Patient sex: M
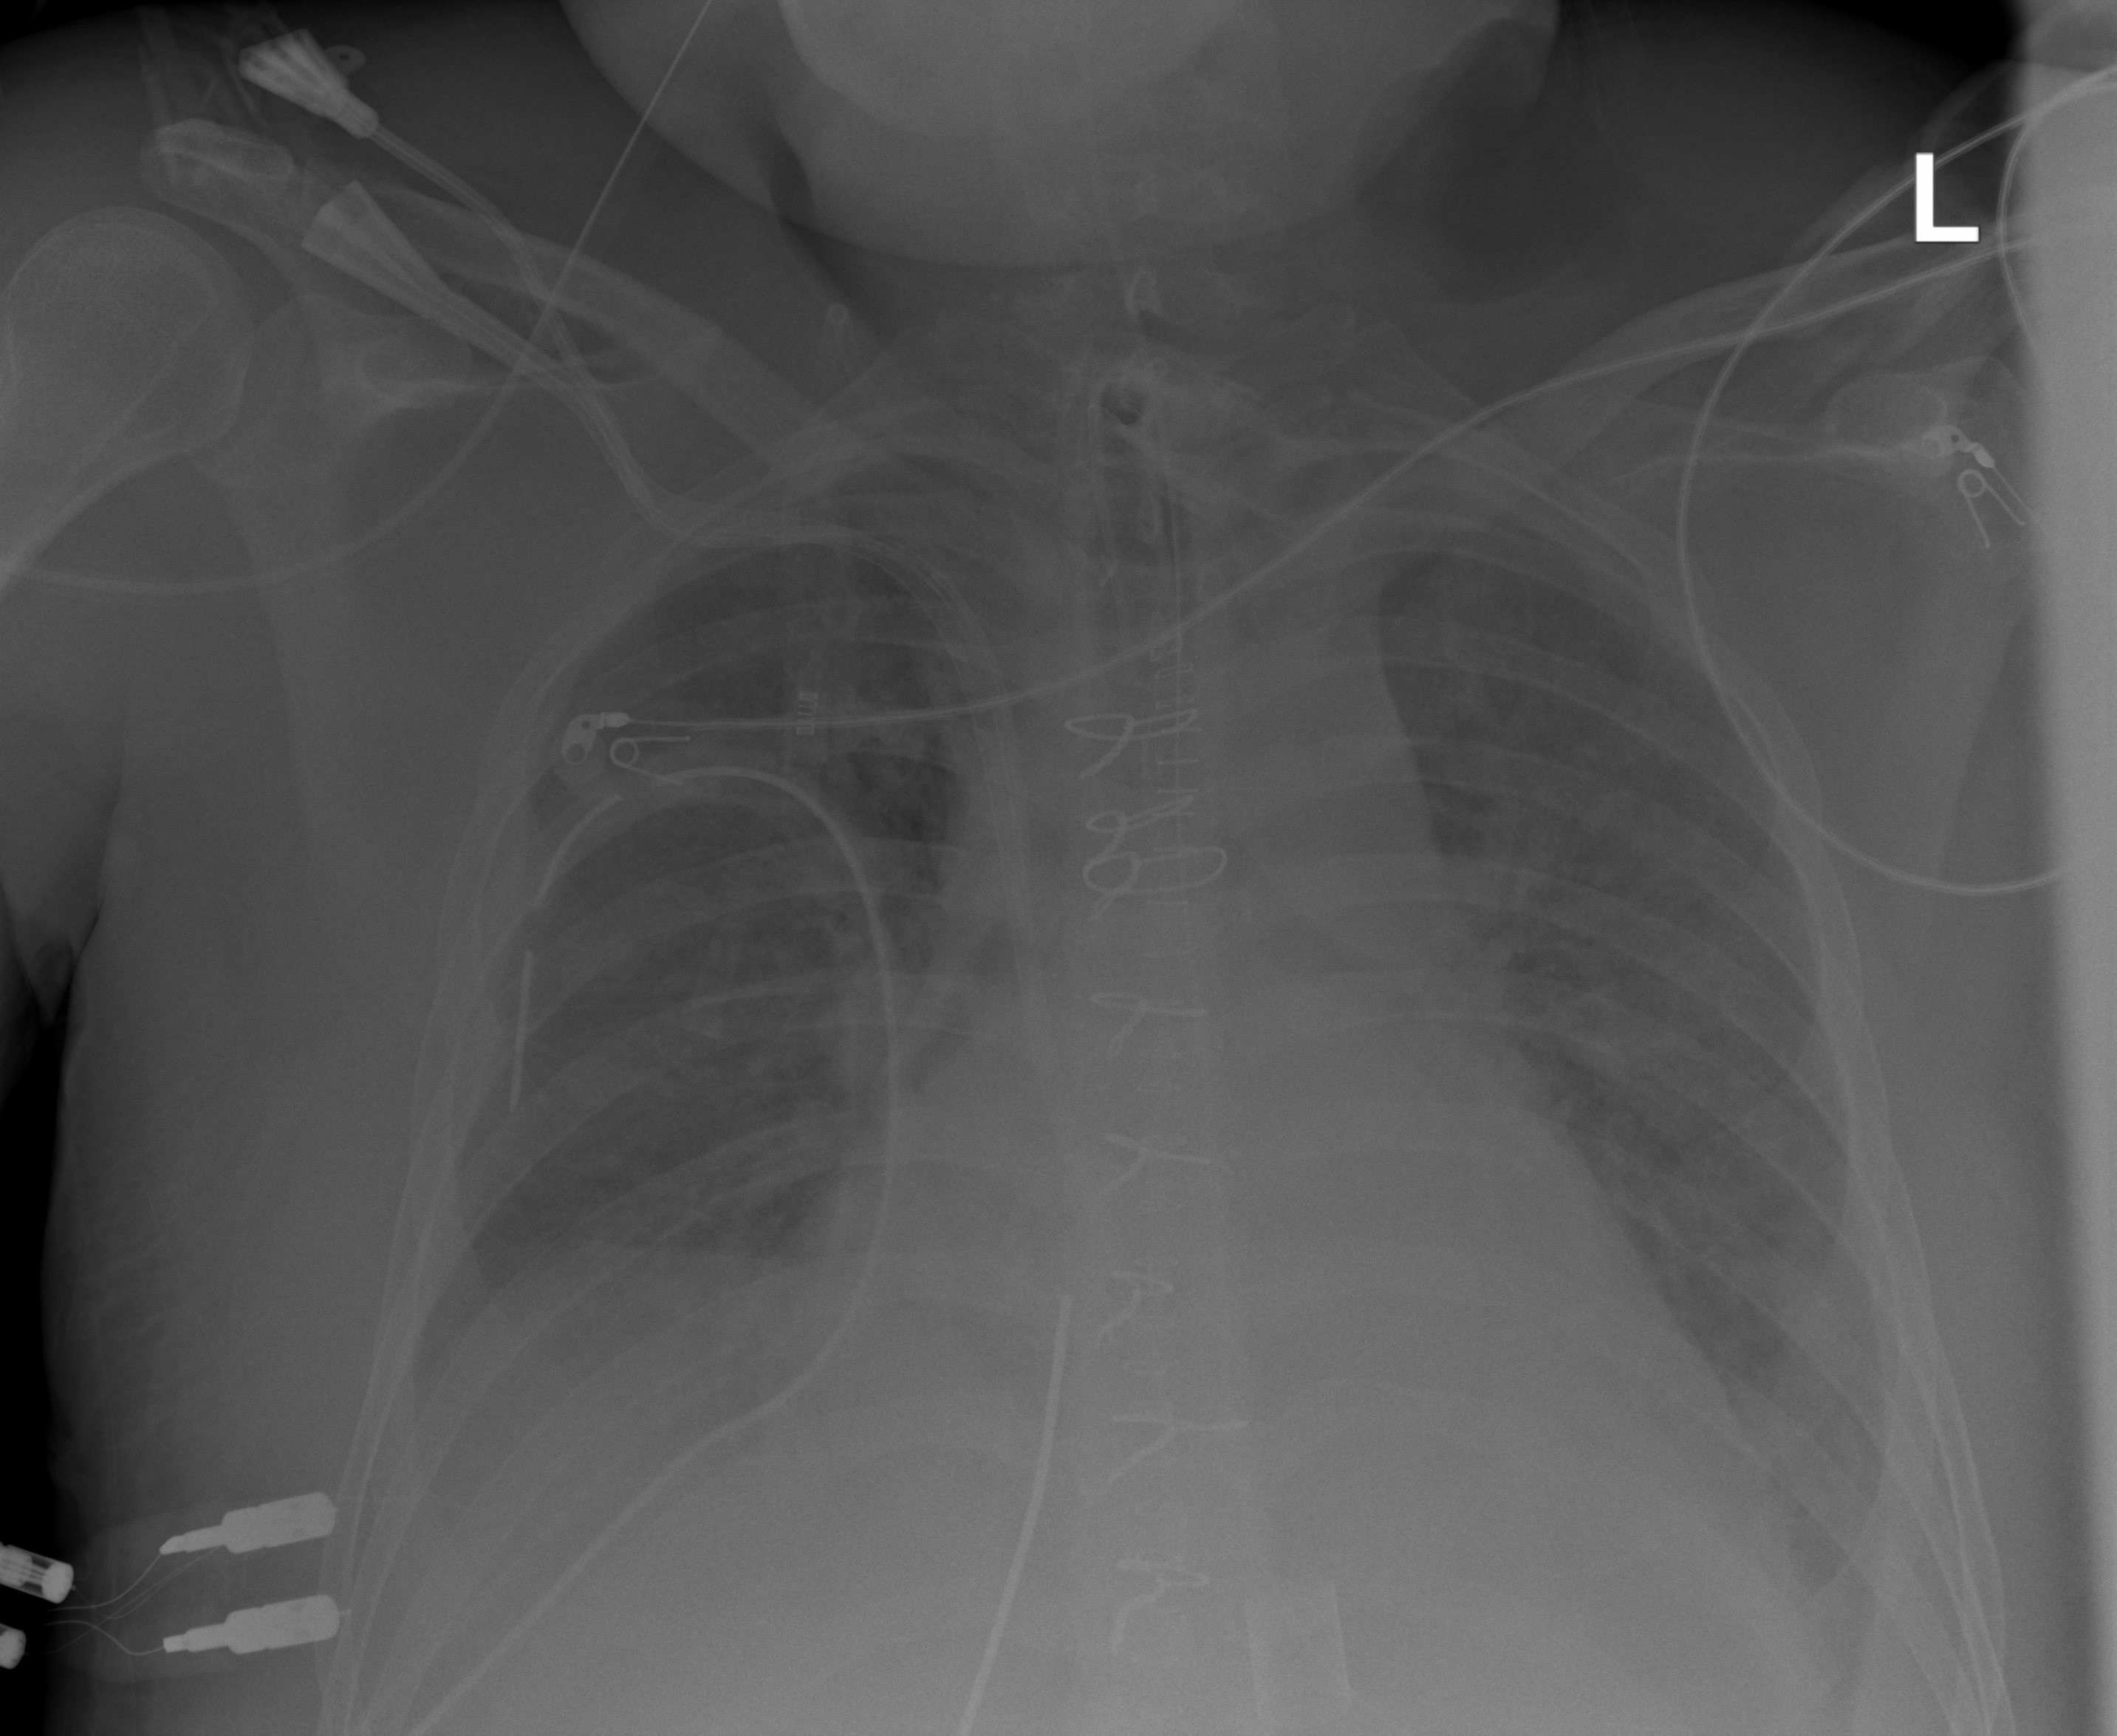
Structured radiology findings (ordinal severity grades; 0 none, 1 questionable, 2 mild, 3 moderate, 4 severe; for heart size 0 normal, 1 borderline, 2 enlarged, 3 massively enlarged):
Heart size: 2
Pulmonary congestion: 2
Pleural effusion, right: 2
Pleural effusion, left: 2
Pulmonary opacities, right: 0
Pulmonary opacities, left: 0
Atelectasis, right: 2
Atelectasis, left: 2